Question: I have this interface concept and I just don't know if it's possible. It's kinda hard to explain so I sketched it out.

I think I know how to accomplish some behaviour:
- '<header>'- '<nav>'- '<section class="content box">'
I was hoping there would be some kind of way to add a clip-path to the content box that I could position: fixed. So that when the user scrolls the content box would peep trhough the area which was defined by the clip-path.
Looked into quite some options and thought I'd found a solution in webkit-mask-attachment but that property was nuked.
Any help is welcome. I prefer a pure CSS solution which has to work responsively.
Cheers,
Bart!
PS. I have thought of a javascript solution where I monitor the scroll offset and change the class of '<header>' in which I set a height and overflow: hidden. But I really would prefer it if there was a CSS solution.
# UPDATE 1
I'm on to something. Working in Firefox only since I'm using position: sticky and haven't bothered polyfilling it. It works when you scroll.... but if you scroll down and wait a couple of seconds somehow stuff gets repositioned or redrawn and the red header is shown fully again.
Any idea why this happens?
Try out this pen on Firefox: <URL>
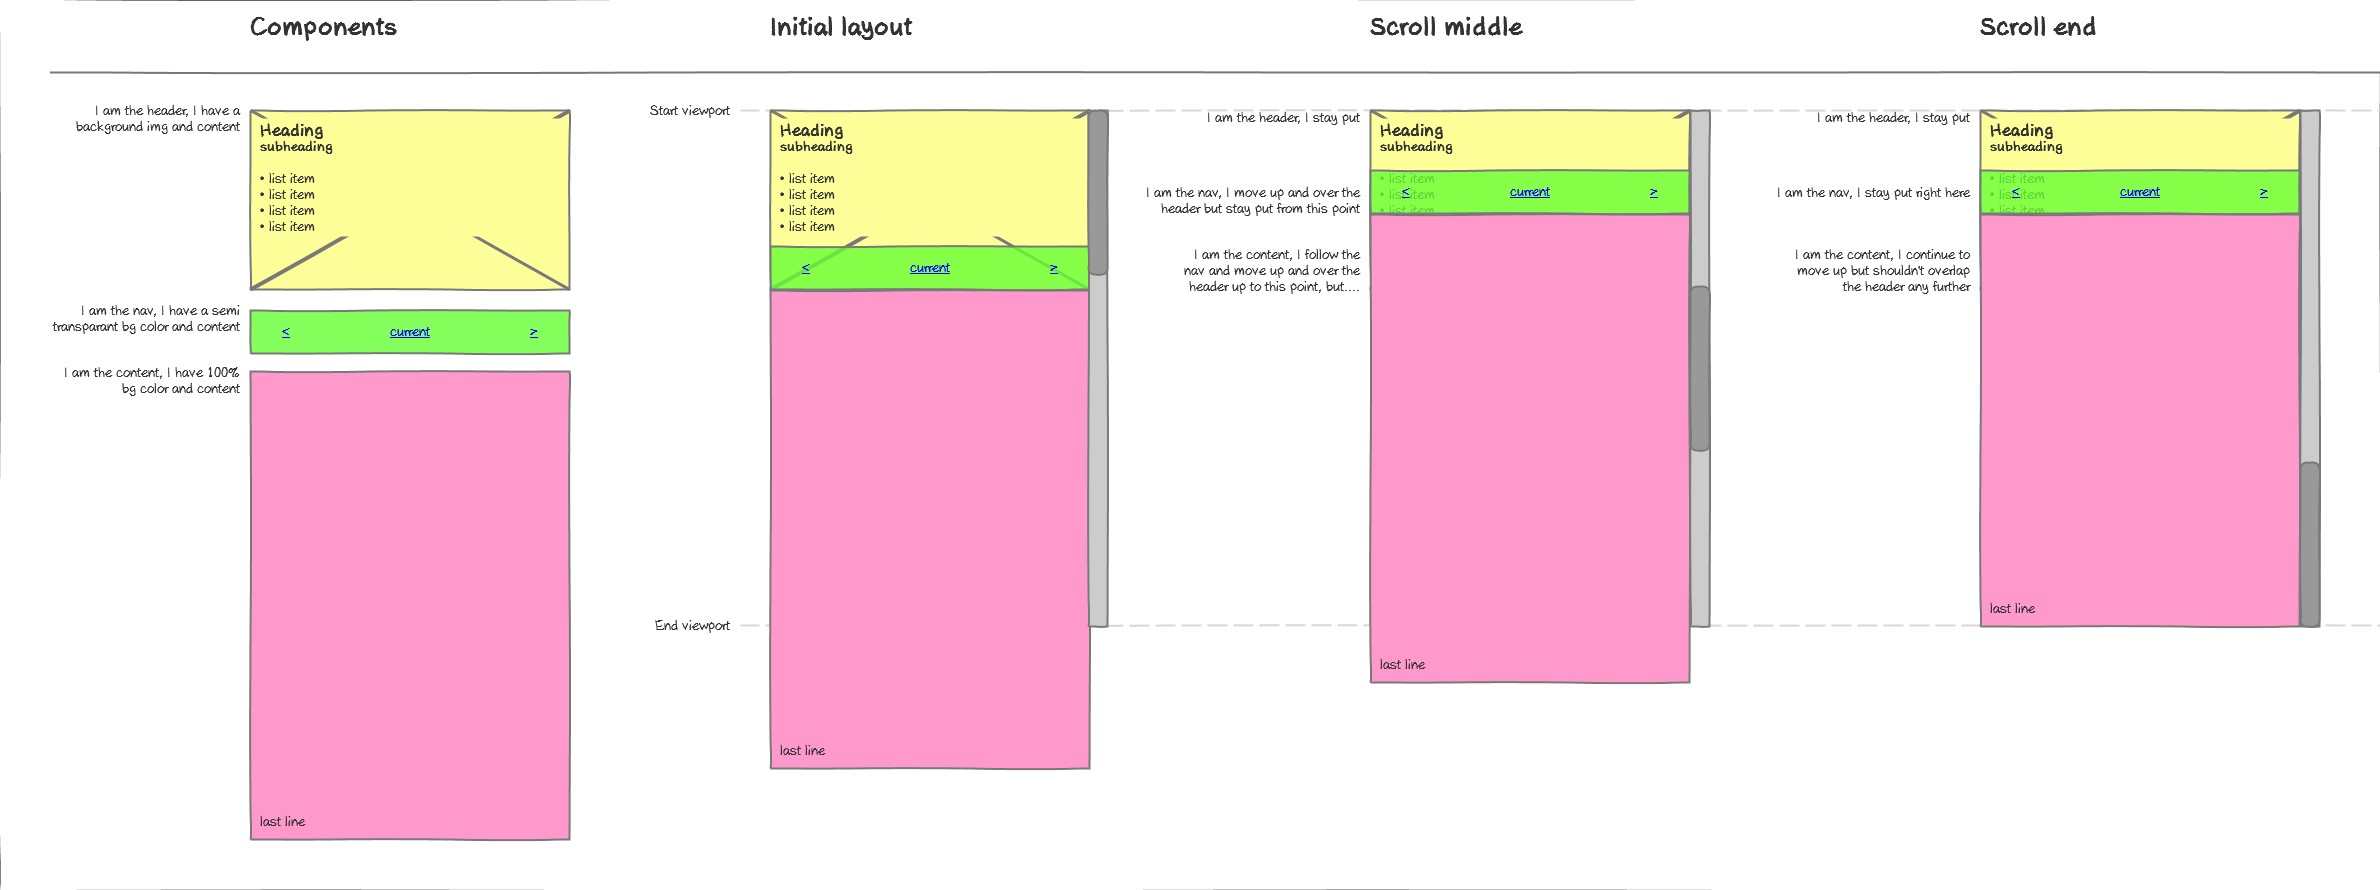
Answer: Ah, found it! Strange behaviour. In order to hide the svg object I set the css properties for svg to:
'''
svg { display: none; }
'''
Now somehow when scrolling this doesn't matter. But when you scroll the css rule kicks in. So in order to hide the svg object I changed the rule to:
'''
svg {
position: fixed;
z-index: -1;
top: 0;
height: 0;
width: 0;
}
'''
And that seems to work. Don't know if there are better ways to go about hiding the svg object?
Try out this updated pen on Firefox: <URL>
Haven't done any serious FED since XHTML so I'm quite proud of myself, go easy on me :)